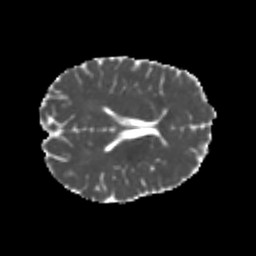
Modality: MD
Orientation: axial
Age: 24
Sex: male
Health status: healthy
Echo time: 0.074 s